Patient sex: M
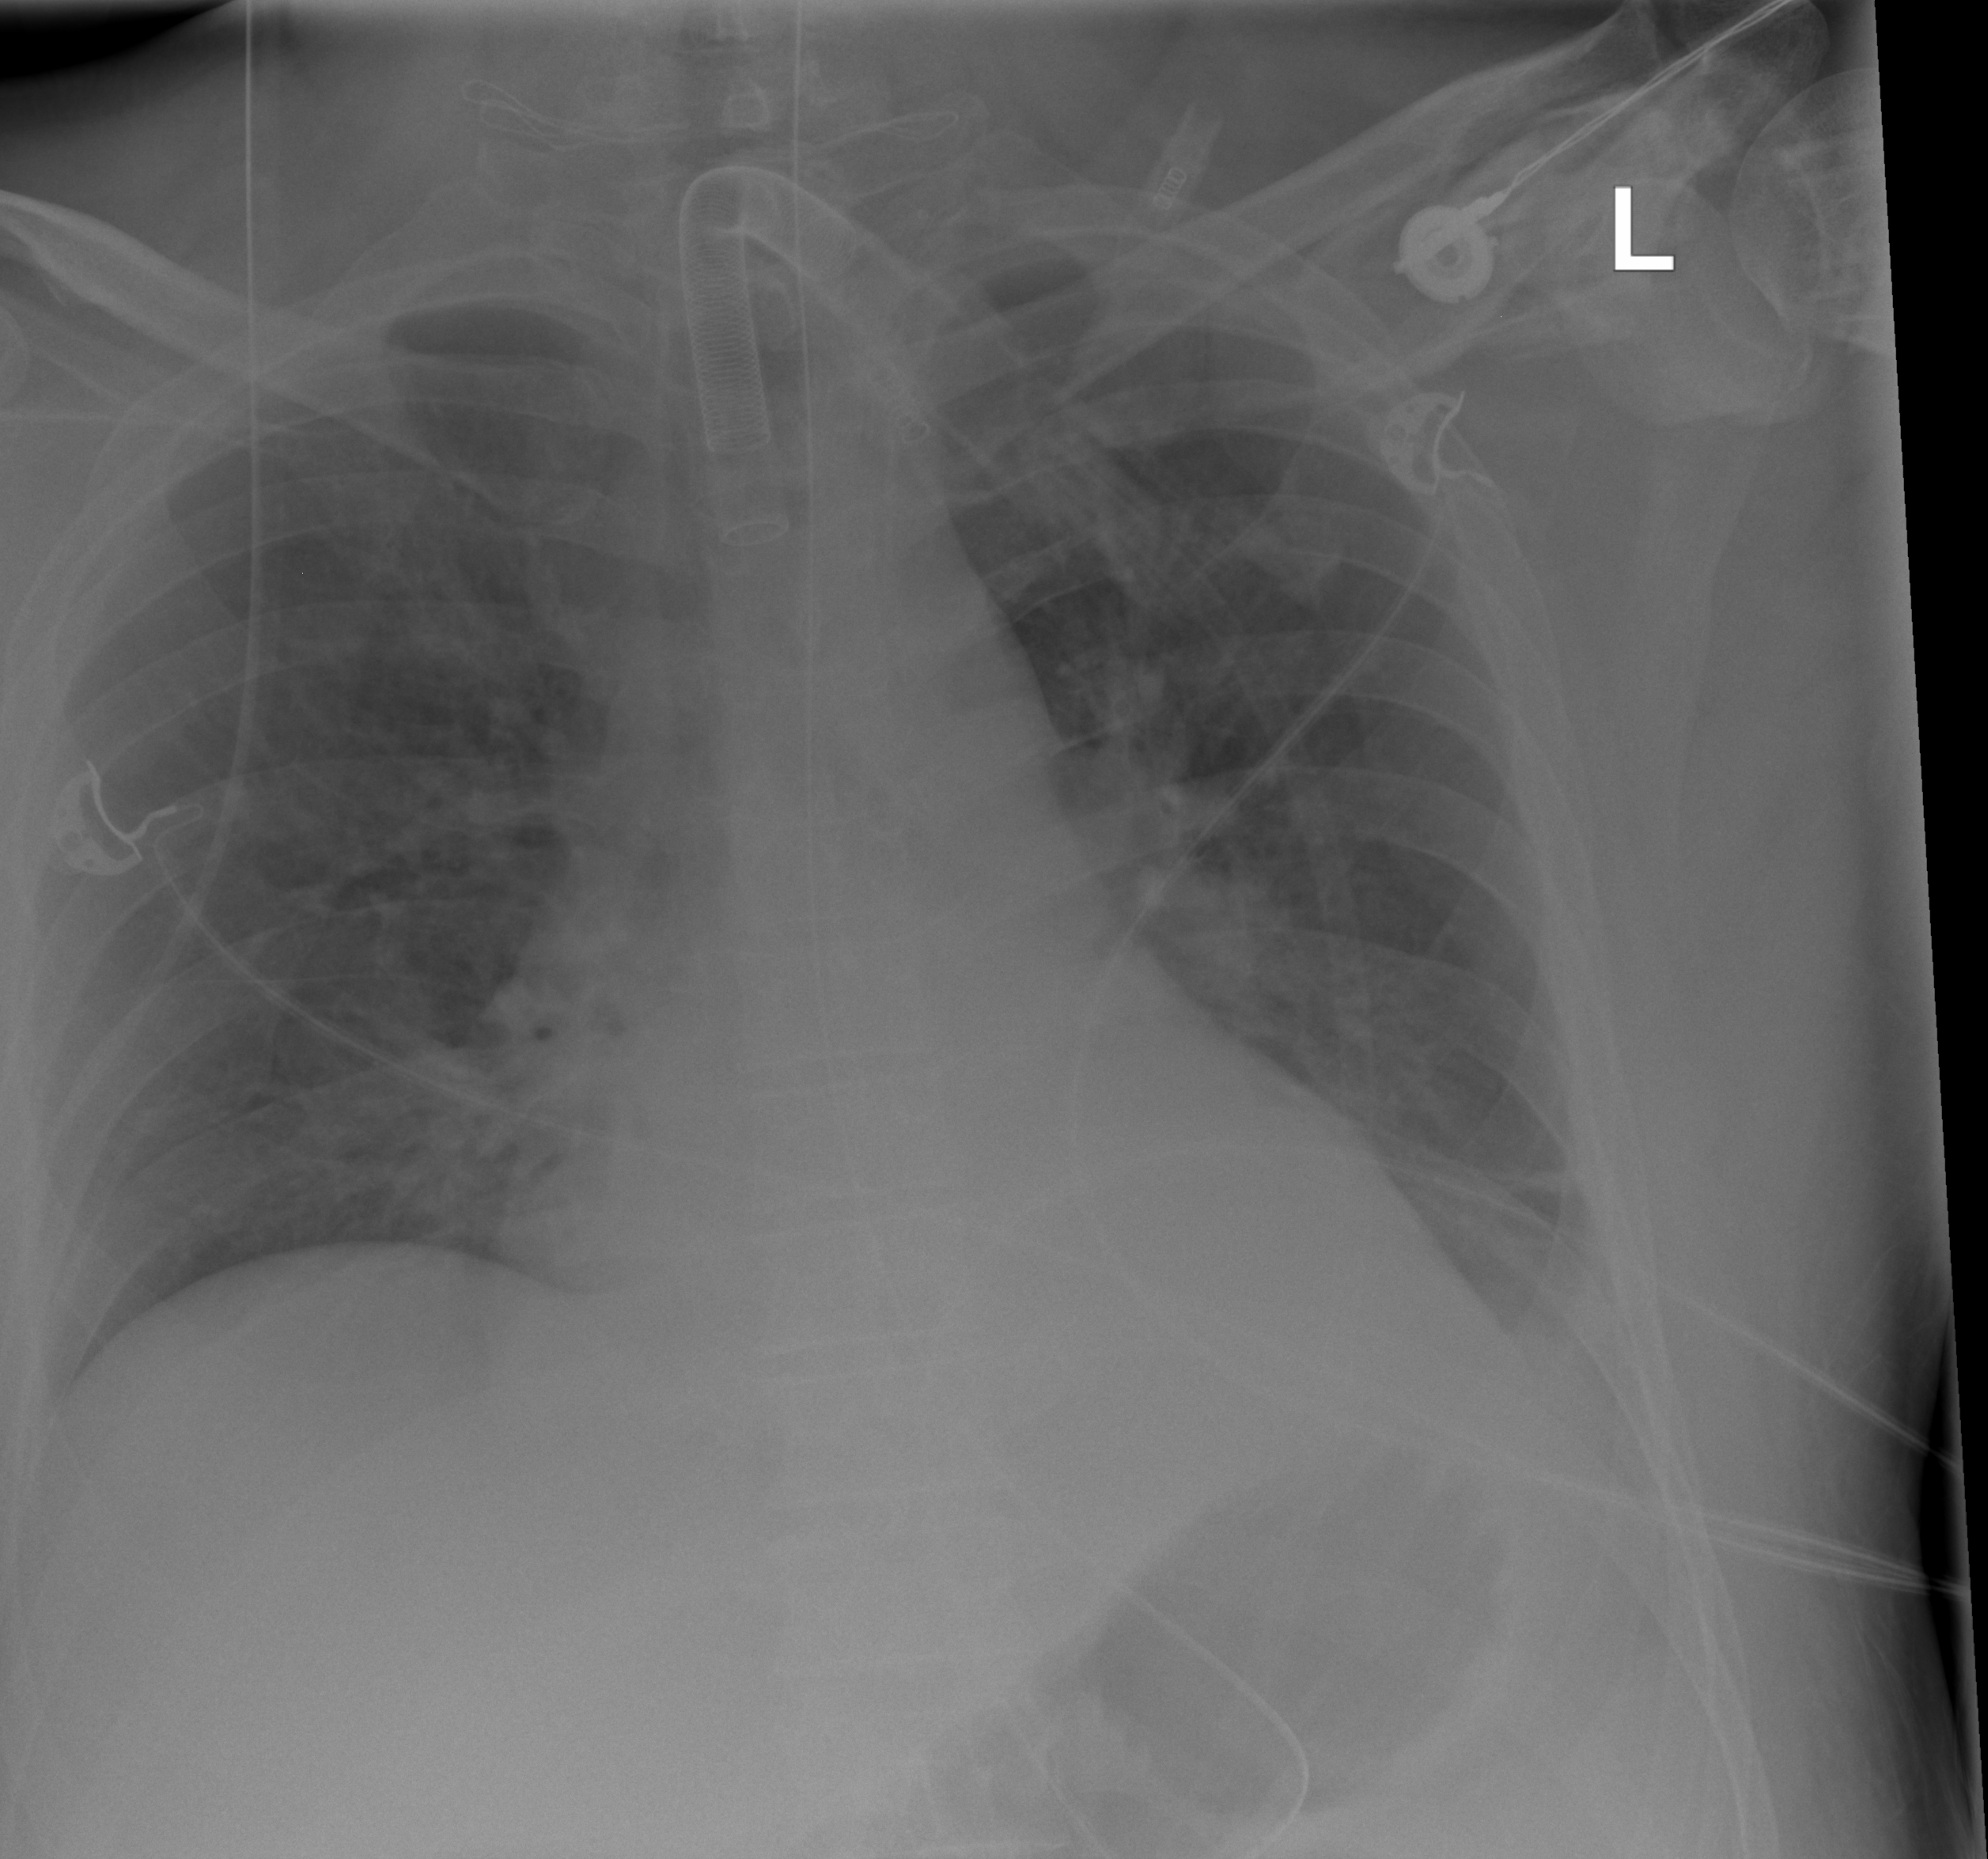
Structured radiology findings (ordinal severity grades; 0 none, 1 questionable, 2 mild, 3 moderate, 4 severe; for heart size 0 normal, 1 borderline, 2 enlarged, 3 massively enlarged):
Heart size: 2
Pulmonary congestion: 2
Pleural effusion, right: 2
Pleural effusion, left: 2
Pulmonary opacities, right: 2
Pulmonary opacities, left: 2
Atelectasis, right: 0
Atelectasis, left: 2